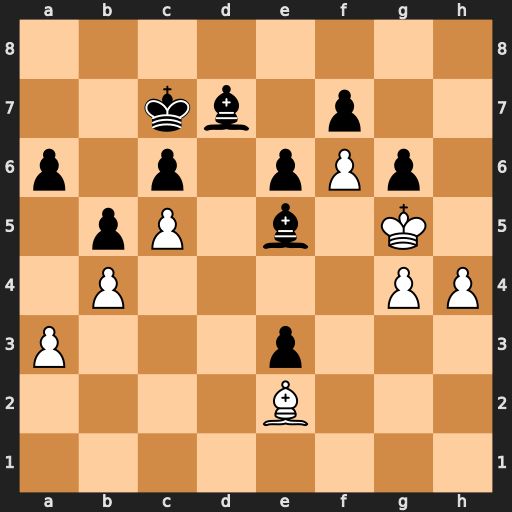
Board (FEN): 8/2kb1p2/p1p1pPp1/1pP1b1K1/1P4PP/P3p3/4B3/8
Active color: w
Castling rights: -
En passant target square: -
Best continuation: h5 gxh5 gxh5 Bb2 h6